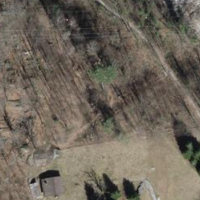
EUNIS habitat code: 41
Species observed at this site:
Salvia glutinosa